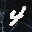
Label: 4